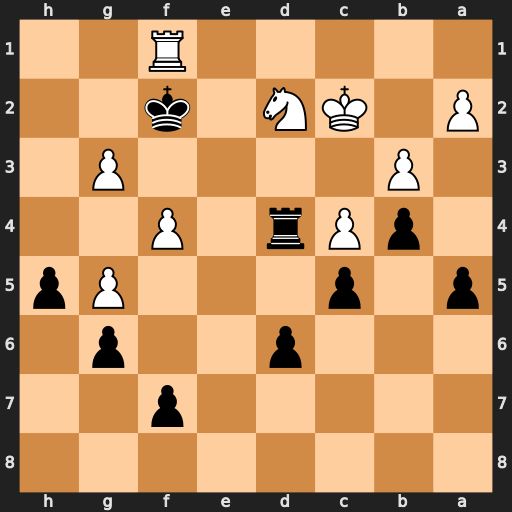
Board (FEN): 8/5p2/3p2p1/p1p3Pp/1pPr1P2/1P4P1/P1KN1k2/5R2
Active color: b
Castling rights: -
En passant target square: -
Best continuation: Ke2 Rd1 d5